Question: What method do I use in a Google-apps script for Gmail to add an icon to the side-panel?
I can't seem to find any reference to it in the docs. Thanks.

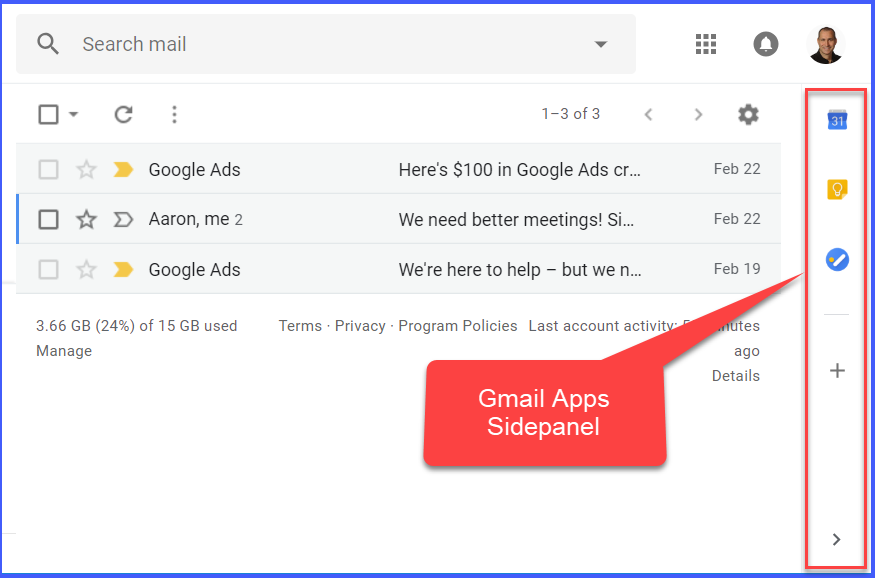
Answer: You can only add a side panel icon by setting the "logoUrl" property in the <URL>.